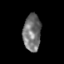
Tissue: skin
Cell type: Epithelial cells
Senescence score: 0.2477
Nuclear area (px): 640
Mean DAPI intensity: 115.969